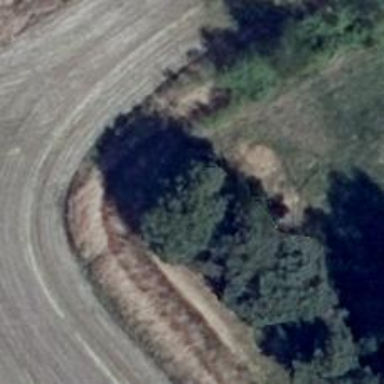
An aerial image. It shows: Hunting stand.